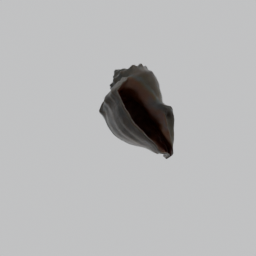
Label: animals